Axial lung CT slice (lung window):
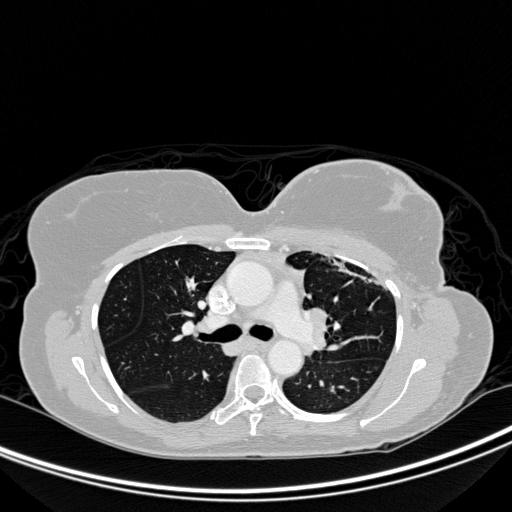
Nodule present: no